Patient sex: M
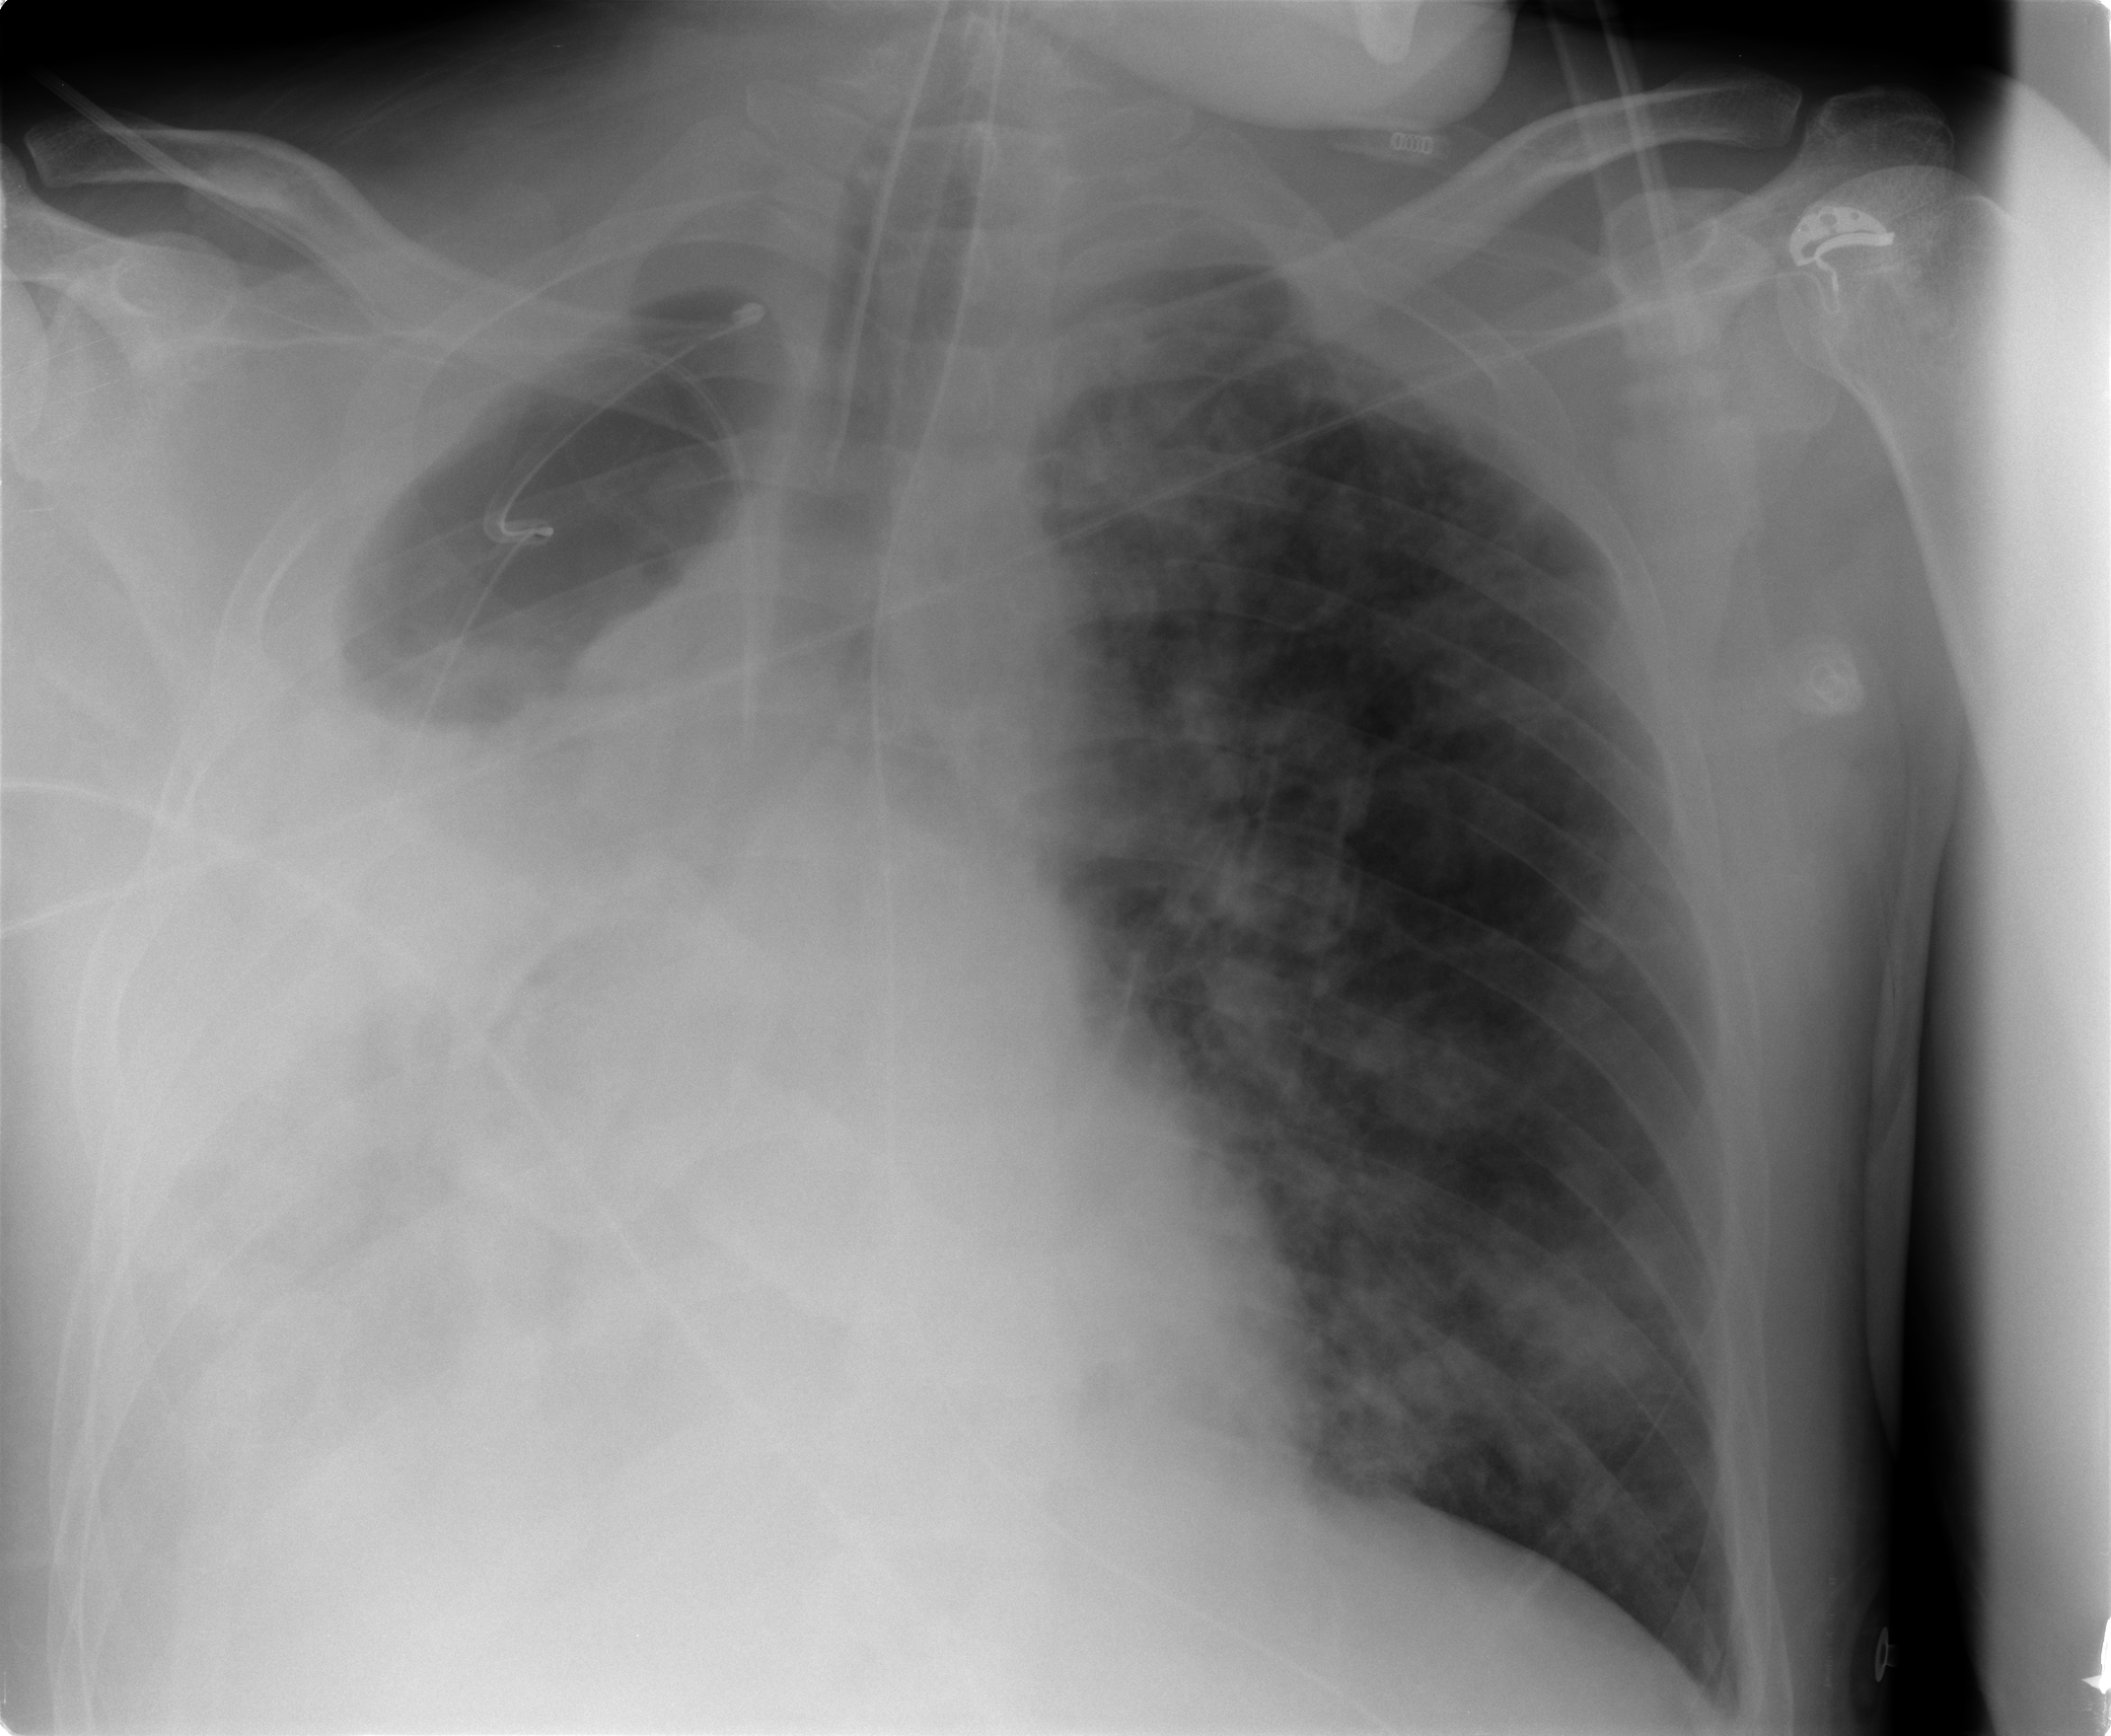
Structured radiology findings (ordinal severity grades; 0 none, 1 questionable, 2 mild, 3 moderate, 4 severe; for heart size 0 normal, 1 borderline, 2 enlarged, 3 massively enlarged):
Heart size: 0
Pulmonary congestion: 2
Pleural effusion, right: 4
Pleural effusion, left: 0
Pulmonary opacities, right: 0
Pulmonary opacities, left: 3
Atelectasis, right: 4
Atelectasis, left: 1